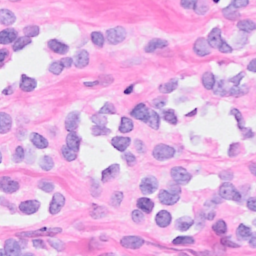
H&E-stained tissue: Breast